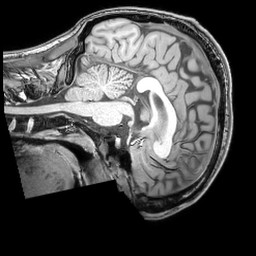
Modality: T1w
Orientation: sagittal
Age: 22
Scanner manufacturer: philips
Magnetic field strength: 3 T
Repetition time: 0.007 s
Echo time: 0.003501 s